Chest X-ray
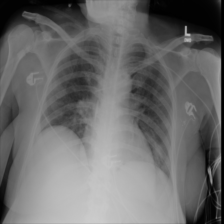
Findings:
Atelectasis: negative
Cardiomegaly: negative
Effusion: negative
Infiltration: negative
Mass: negative
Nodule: negative
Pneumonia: negative
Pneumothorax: negative
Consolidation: negative
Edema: negative
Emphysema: negative
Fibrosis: negative
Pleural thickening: negative
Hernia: negative